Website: walmart
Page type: address-validator
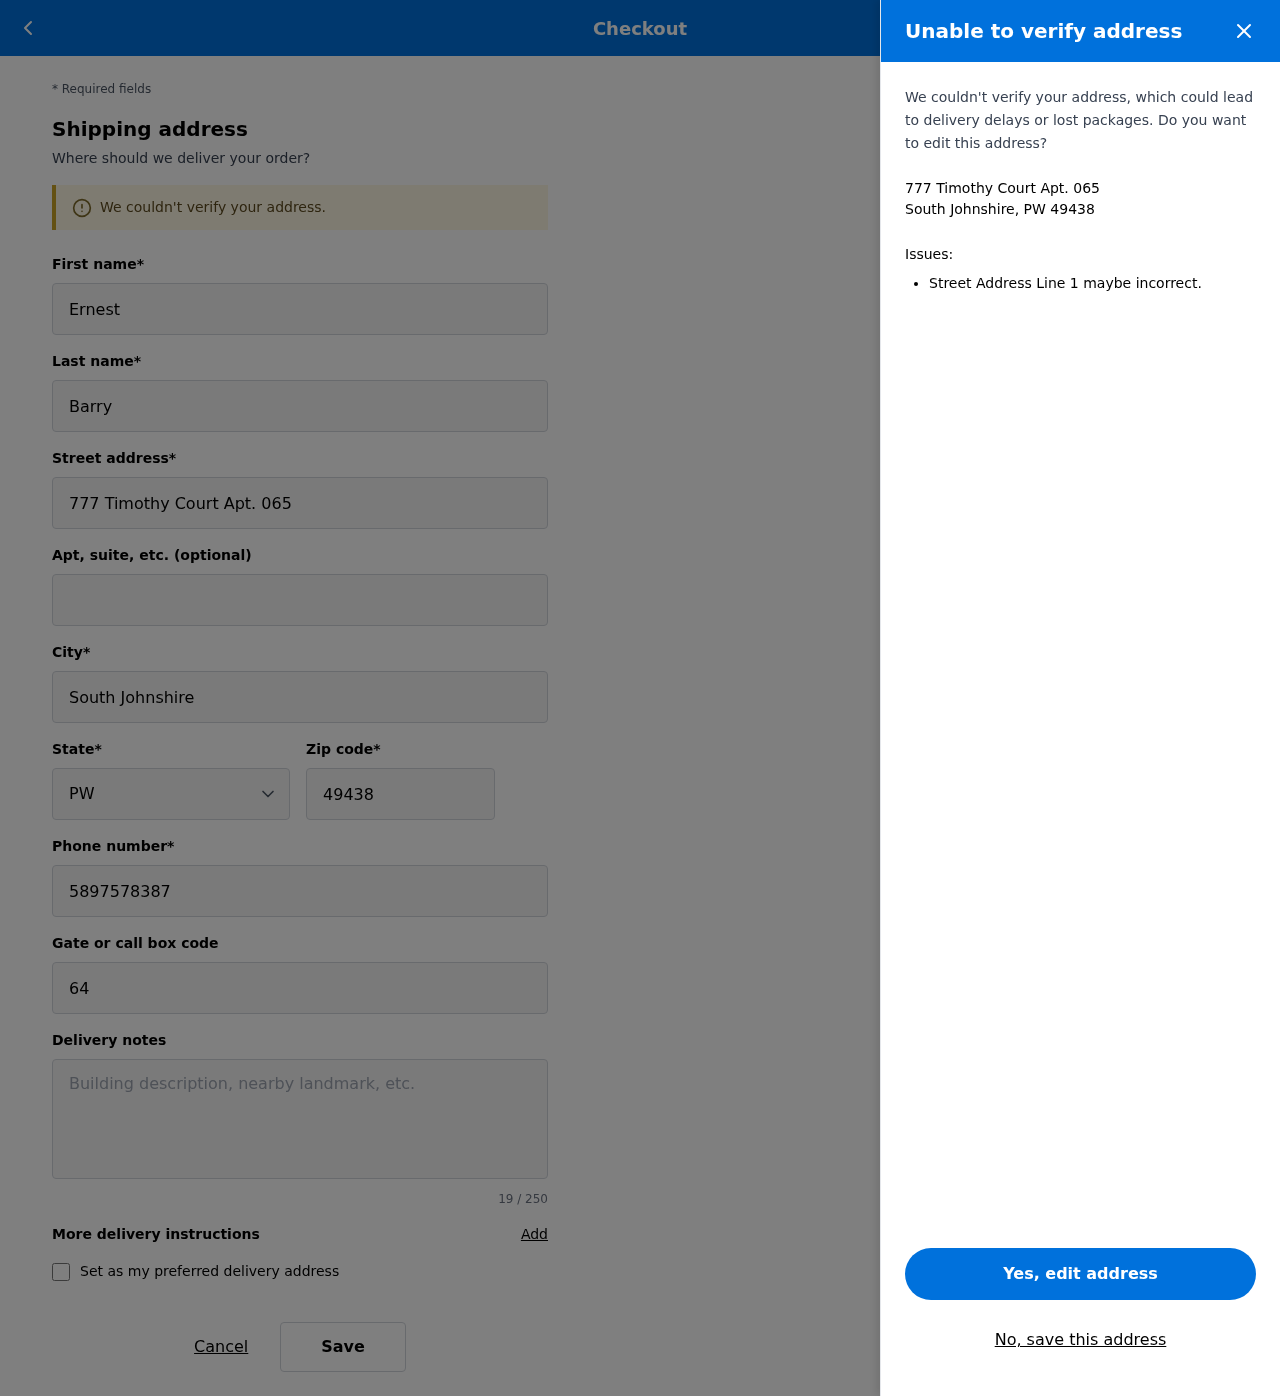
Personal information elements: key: PII_CITY_STATE_ZIP
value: South Johnshire, PW 49438
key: PII_DELIVERY_INSTRUCTIONS
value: Leave at back porch
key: PII_STATE_ABBR
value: PW
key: PII_STREET
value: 777 Timothy Court Apt. 065
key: PII_FIRSTNAME
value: Ernest
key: PII_LASTNAME
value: Barry
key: PII_CITY
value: South Johnshire
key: PII_POSTCODE
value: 49438
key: PII_PHONE
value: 5897578387
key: PII_SECURITY_CODE
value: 64NC